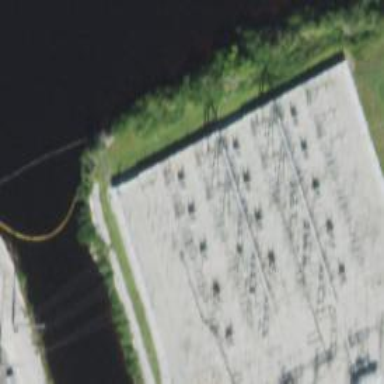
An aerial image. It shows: Switch used for power control.